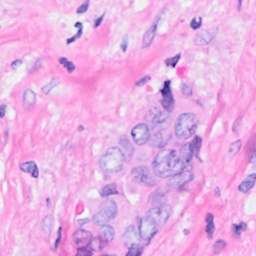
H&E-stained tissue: Breast